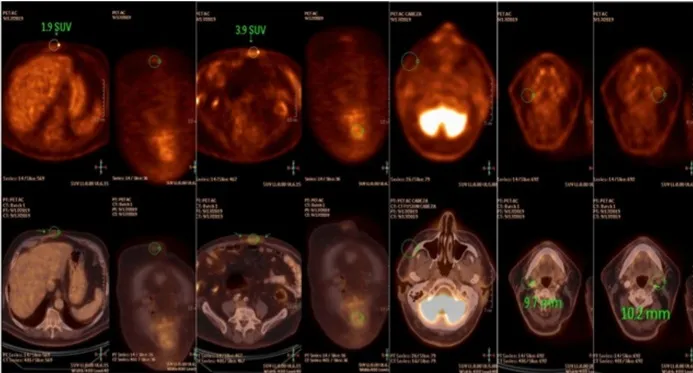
PET-TC showed no abnormalities.
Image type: radiology (pet)